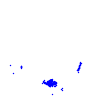
Particle: electron